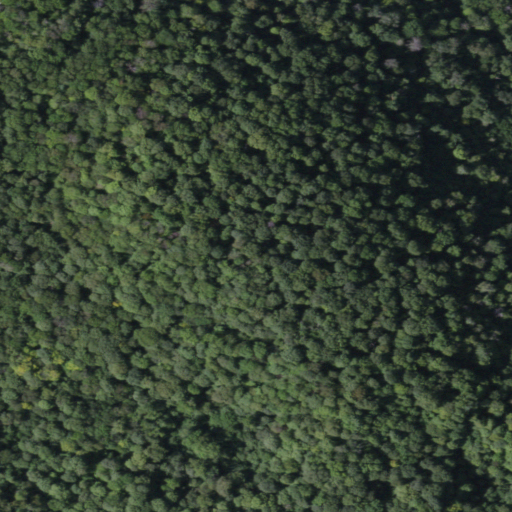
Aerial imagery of mountain in New York named Wickwire Hill containing only deciduous forest